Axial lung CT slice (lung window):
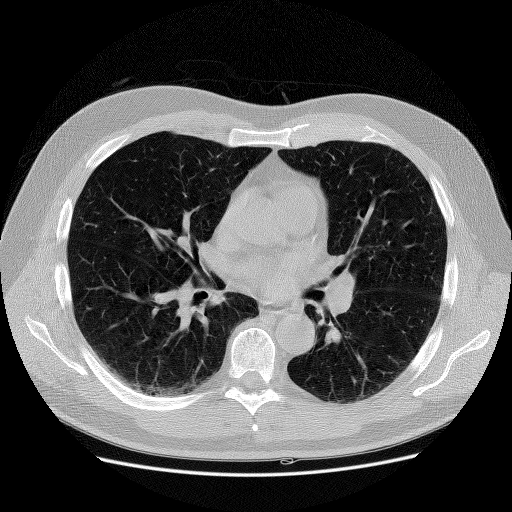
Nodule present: no